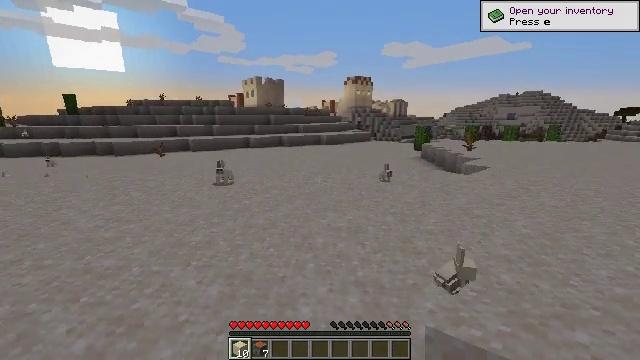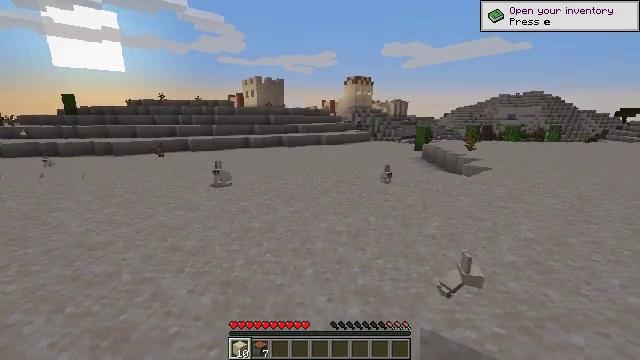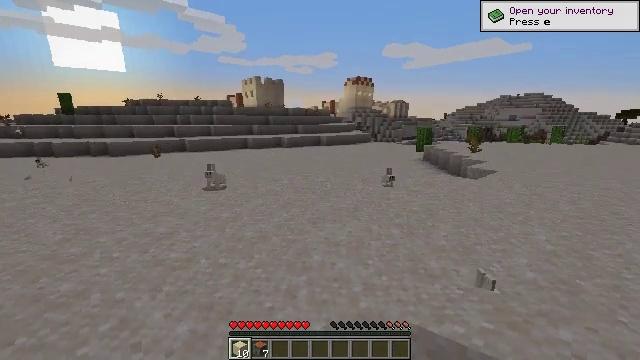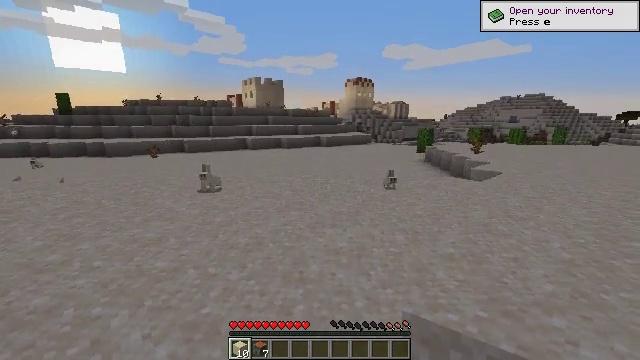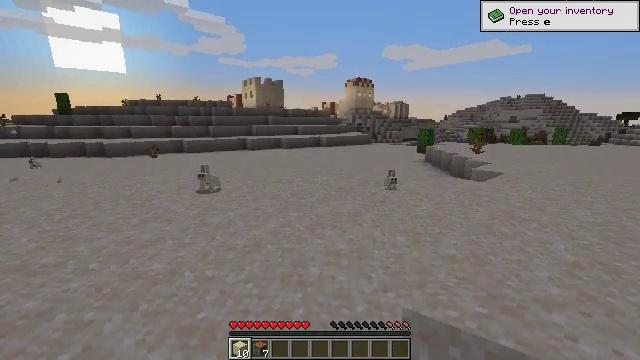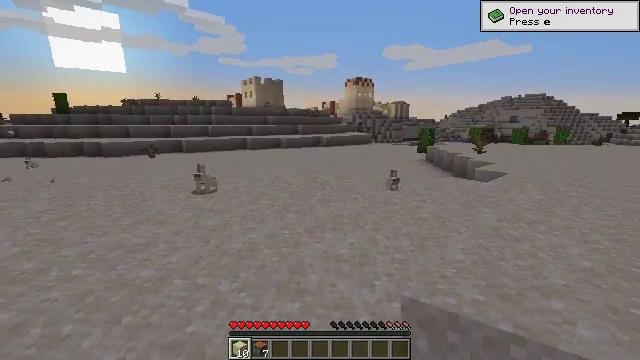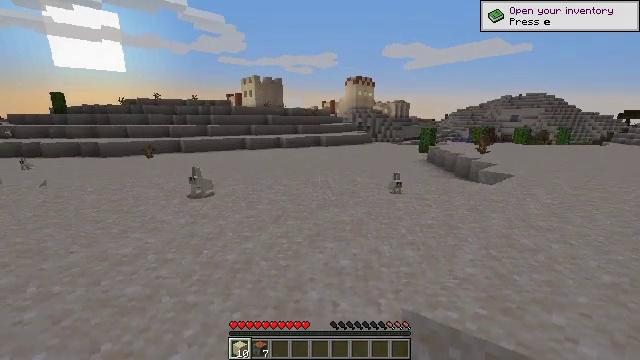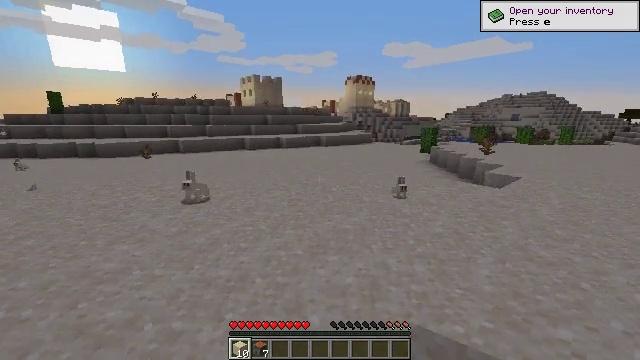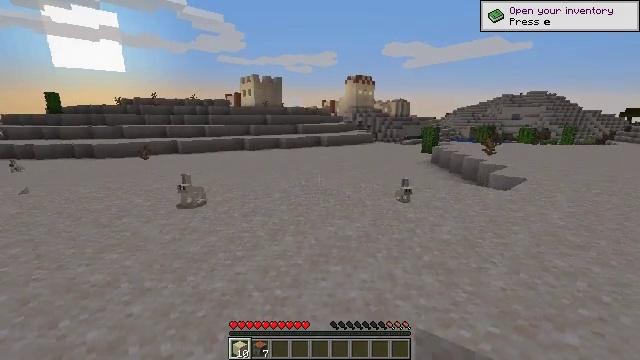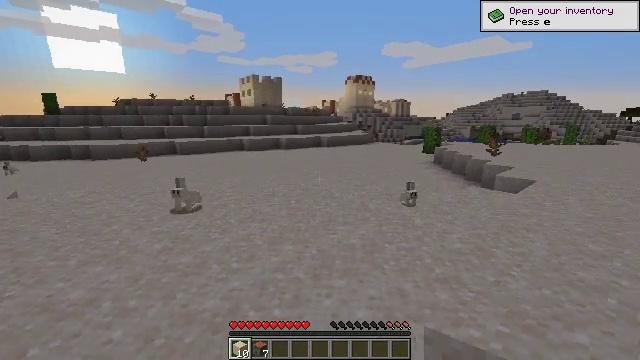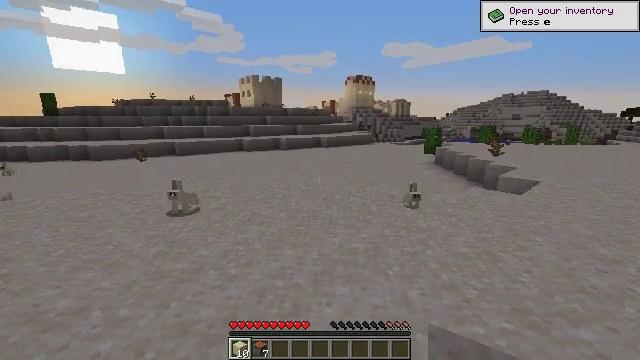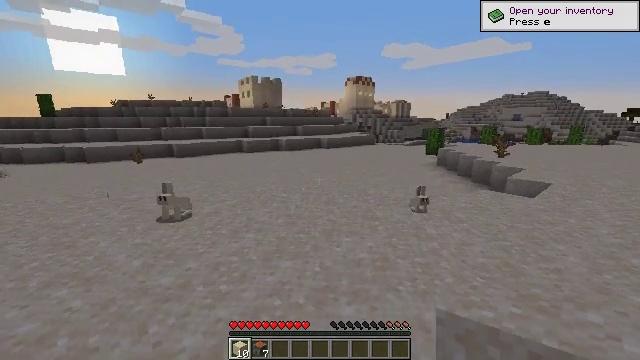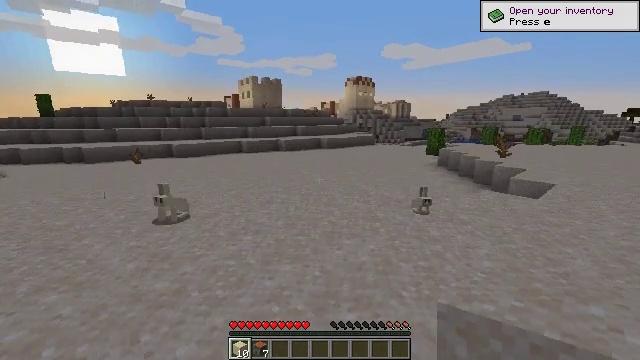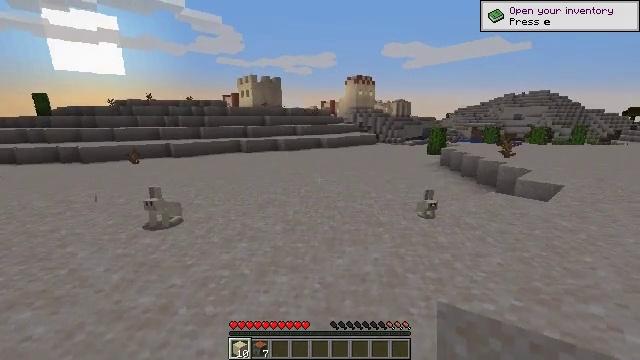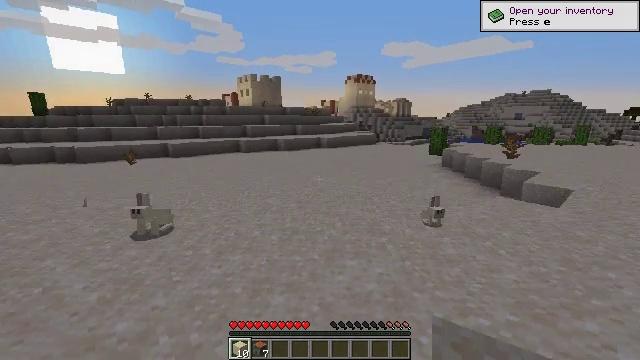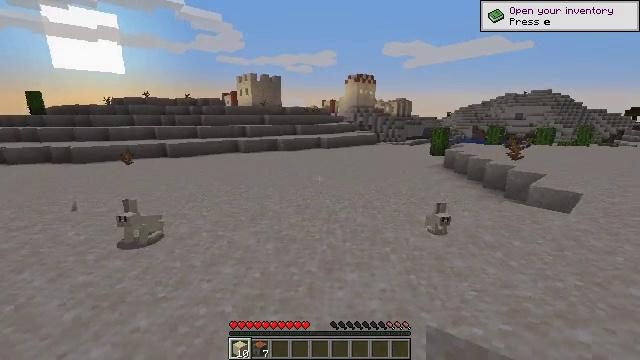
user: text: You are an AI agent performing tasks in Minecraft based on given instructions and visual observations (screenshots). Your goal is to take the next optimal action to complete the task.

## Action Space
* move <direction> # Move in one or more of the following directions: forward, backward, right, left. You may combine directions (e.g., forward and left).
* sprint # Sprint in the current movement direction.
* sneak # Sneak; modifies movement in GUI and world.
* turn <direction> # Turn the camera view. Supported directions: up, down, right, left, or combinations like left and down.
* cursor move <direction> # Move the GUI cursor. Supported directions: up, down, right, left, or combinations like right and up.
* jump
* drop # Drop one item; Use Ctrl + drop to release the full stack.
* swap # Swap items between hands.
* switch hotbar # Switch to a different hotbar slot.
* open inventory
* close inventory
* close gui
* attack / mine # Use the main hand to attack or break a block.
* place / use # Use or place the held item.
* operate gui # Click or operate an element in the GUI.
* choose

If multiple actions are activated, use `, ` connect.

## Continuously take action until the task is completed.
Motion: motion action
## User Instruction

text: Remove the jungle door from its frame.
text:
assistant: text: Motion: move forward
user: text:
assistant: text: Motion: move forward
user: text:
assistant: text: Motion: move forward
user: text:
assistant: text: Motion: move forward
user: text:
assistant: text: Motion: move forward
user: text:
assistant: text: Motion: move forward
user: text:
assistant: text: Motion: move forward
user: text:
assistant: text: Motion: move forward
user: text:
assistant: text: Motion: move forward
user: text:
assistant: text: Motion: move forward
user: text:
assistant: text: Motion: move forward
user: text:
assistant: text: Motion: move forward
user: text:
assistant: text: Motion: move forward
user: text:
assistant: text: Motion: move forward
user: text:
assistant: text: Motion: move forward
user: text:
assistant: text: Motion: move forward
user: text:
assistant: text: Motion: move forward
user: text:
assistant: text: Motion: move forward
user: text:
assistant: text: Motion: move forward
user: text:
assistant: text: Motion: move forward
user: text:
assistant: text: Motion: move forward
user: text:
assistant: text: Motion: move forward
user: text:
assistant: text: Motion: move forward
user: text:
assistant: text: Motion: move forward
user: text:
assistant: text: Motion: move forward
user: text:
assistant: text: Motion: move forward
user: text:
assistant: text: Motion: move forward
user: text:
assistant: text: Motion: move forward
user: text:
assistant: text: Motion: move forward
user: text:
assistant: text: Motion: move forward